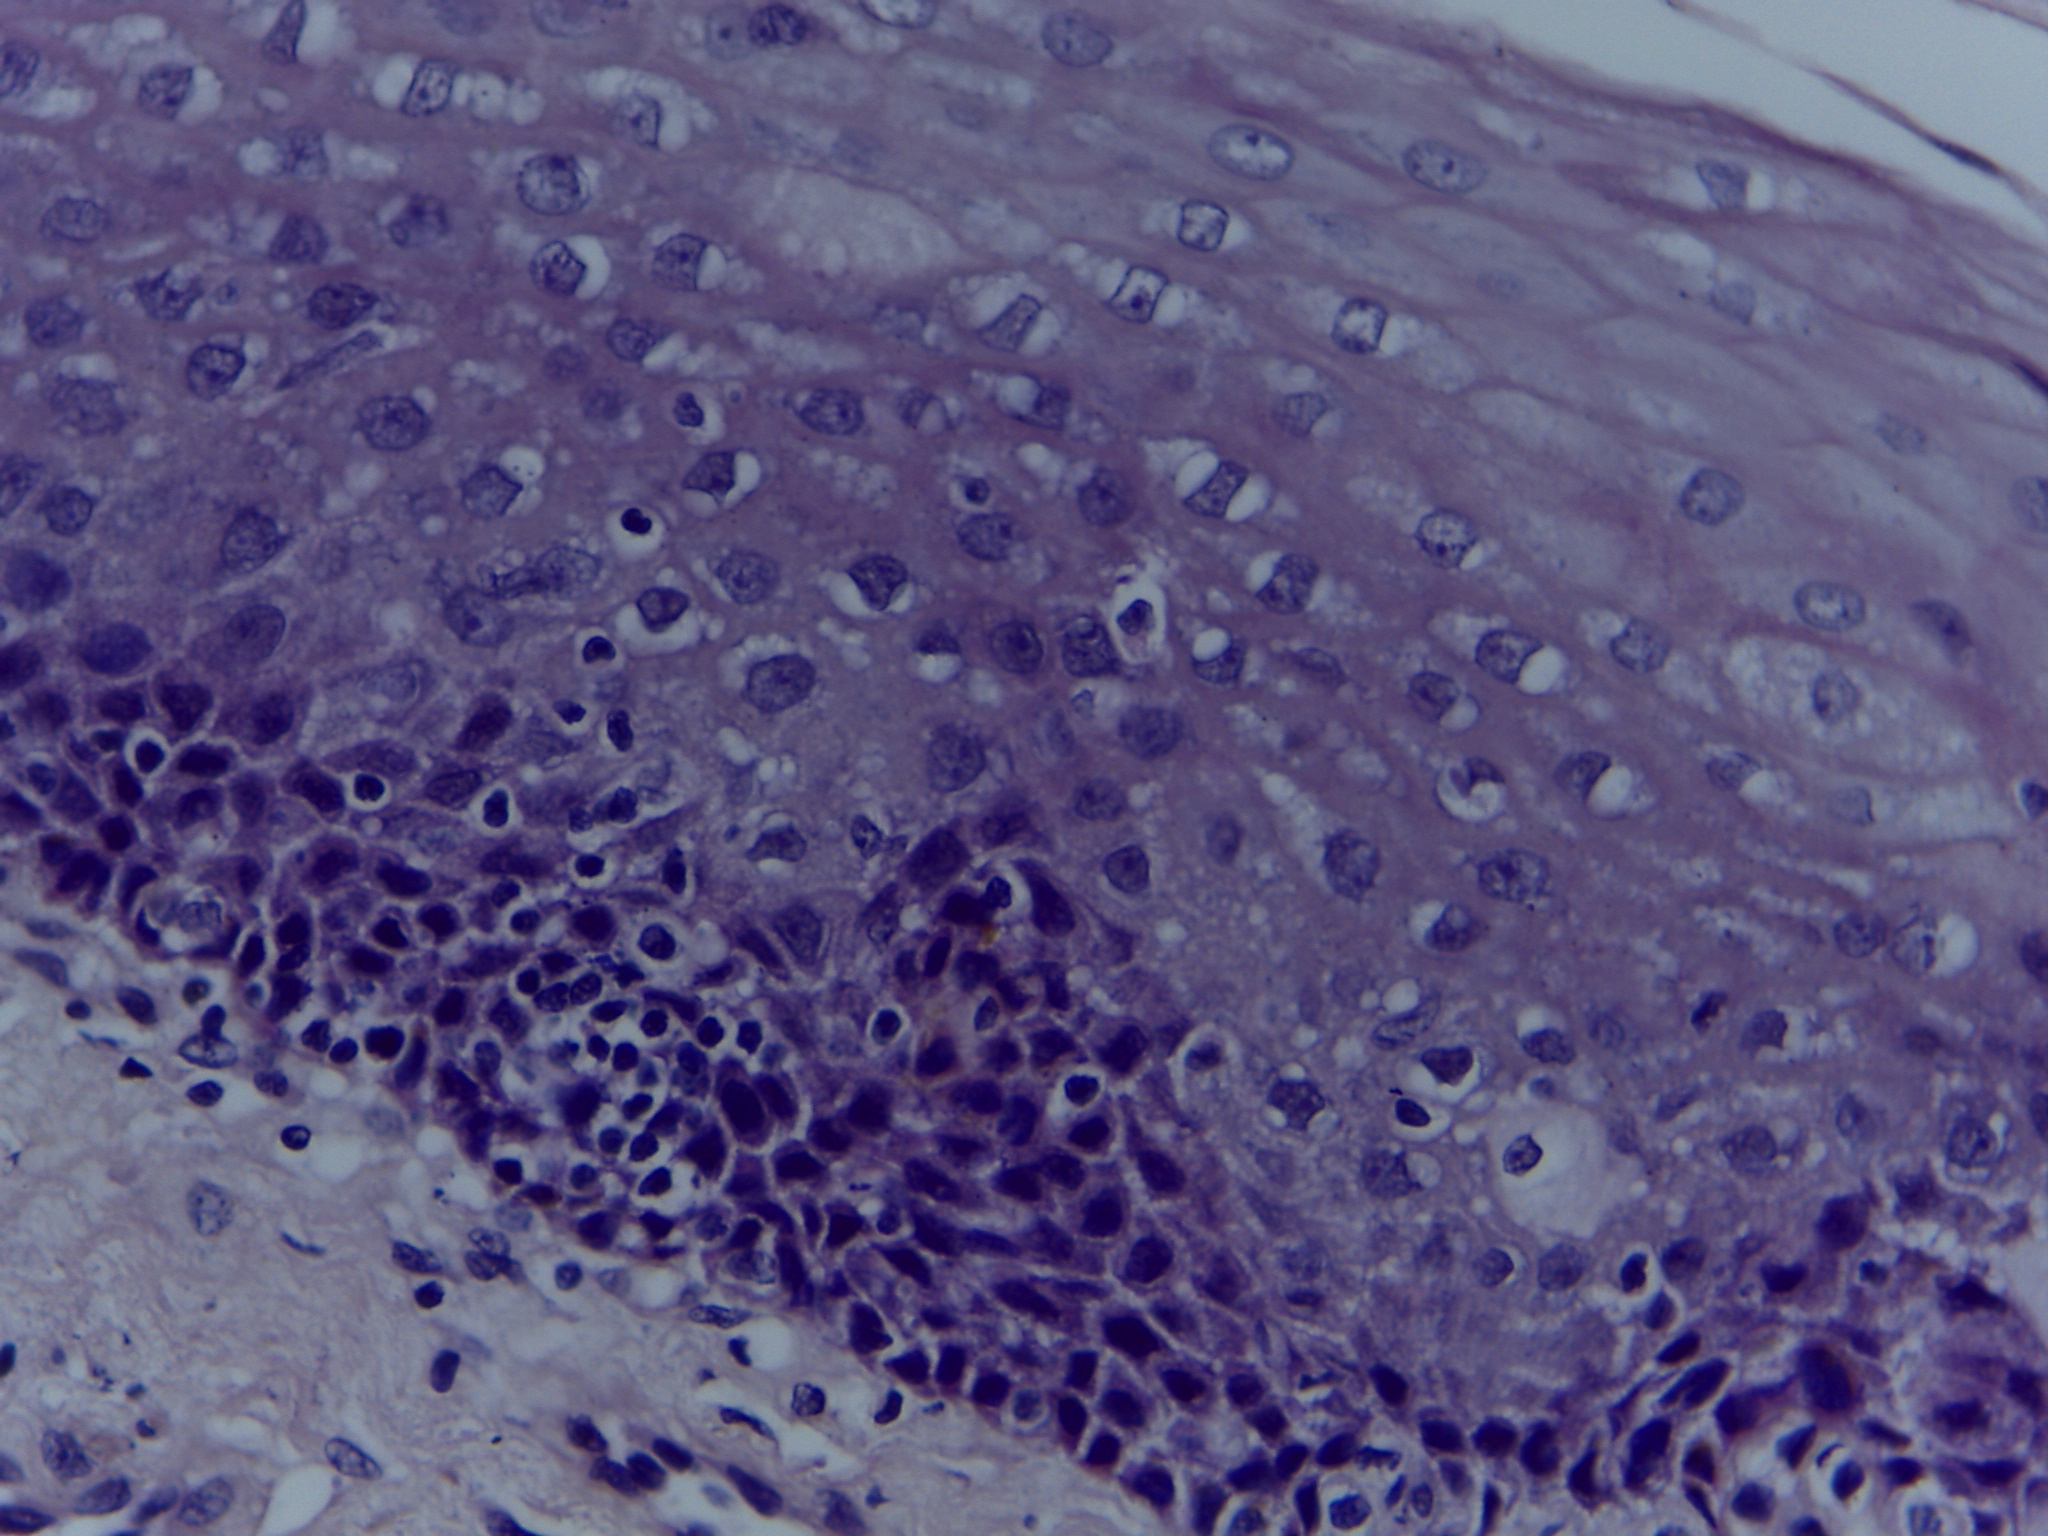
Diagnosis: OSCC